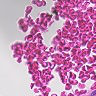
Metastatic tissue present: no